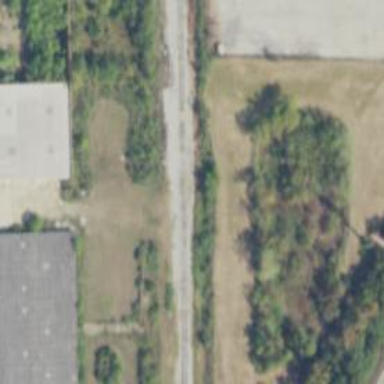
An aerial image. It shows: Siding service.